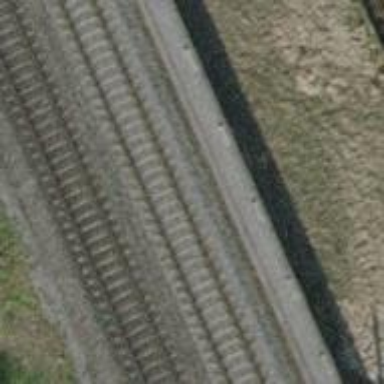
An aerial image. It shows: Single railway track with electrification through contact line.